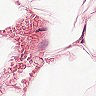
Metastatic tissue present: no